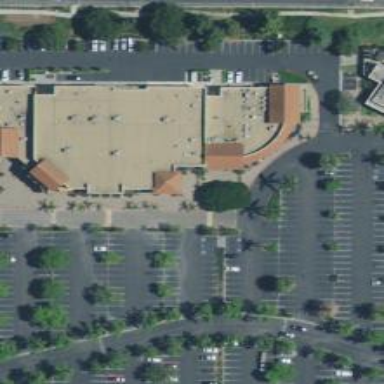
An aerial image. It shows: Fitness center located in leisure land.